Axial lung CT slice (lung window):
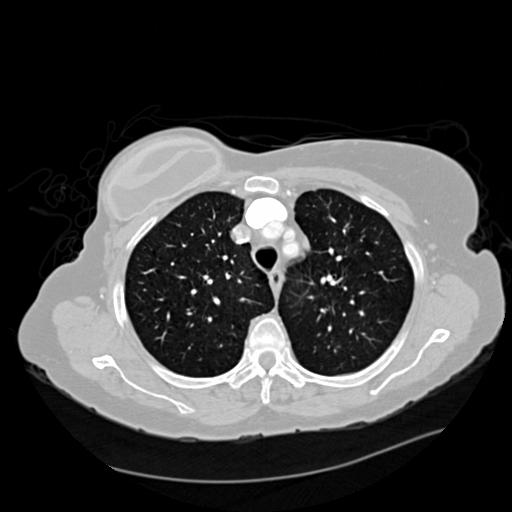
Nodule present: no